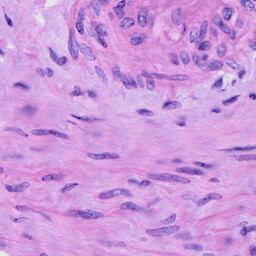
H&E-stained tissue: Cervix